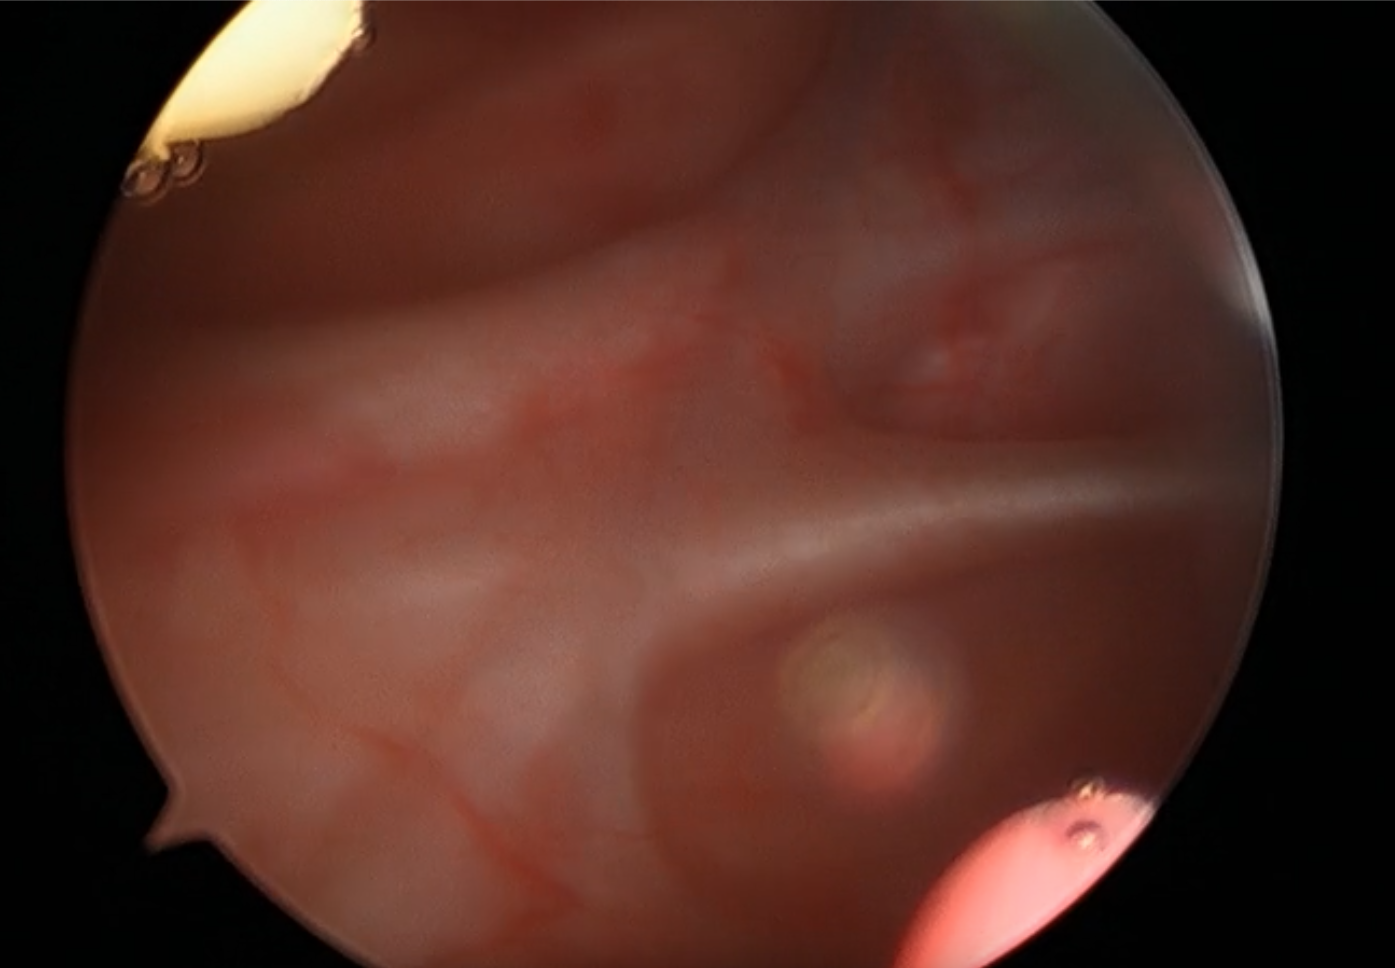
Modality: WLC
Class: Anatomical landmarks
Subclass: Trabeculation
Lesion: L0
Bladder cancer association: No